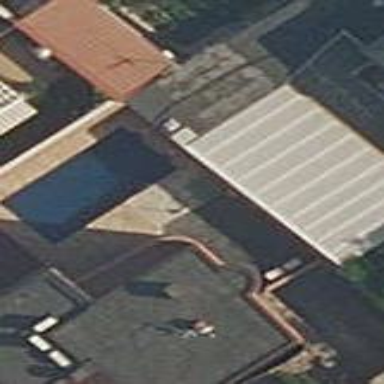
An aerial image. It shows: Swimming pool located in leisure land.